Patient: sex F, age 63
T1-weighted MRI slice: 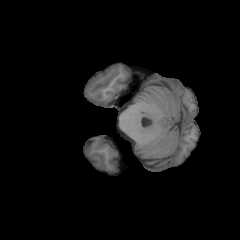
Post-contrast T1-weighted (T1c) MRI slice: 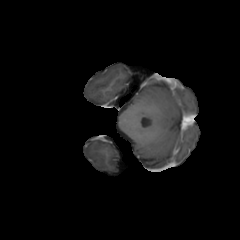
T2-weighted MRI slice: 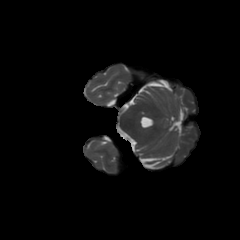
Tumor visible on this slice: no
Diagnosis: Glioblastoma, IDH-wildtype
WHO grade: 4